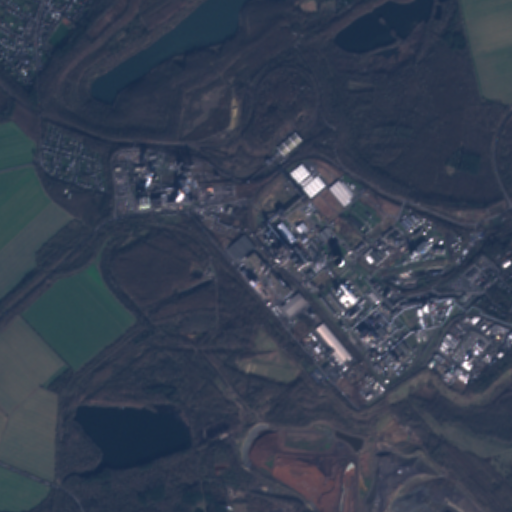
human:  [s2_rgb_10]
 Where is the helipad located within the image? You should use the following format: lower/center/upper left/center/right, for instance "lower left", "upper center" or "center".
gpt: The helipad is located in the center left of the image.
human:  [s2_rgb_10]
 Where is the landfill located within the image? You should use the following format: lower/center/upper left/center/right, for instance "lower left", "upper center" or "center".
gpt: The landfill is located in the lower right of the image.
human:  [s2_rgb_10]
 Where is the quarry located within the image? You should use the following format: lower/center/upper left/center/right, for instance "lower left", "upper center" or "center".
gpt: The quarry is located in the lower center of the image.
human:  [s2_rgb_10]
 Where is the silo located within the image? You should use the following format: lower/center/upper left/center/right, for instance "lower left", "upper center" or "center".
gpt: The silo is located in the center right of the image.
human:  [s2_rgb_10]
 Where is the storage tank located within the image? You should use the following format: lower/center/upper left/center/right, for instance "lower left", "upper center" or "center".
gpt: The storage tank is located in the lower right of the image.
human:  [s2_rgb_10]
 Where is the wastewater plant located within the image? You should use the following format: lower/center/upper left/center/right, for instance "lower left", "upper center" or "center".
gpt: The wastewater plant is located in the center right of the image.
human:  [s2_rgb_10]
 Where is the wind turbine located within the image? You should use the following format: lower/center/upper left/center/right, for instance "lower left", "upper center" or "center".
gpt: The wind turbine is located in the lower center of the image.
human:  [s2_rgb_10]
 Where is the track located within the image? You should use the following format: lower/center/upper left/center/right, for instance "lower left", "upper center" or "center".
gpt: There is no track in the image.